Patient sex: M
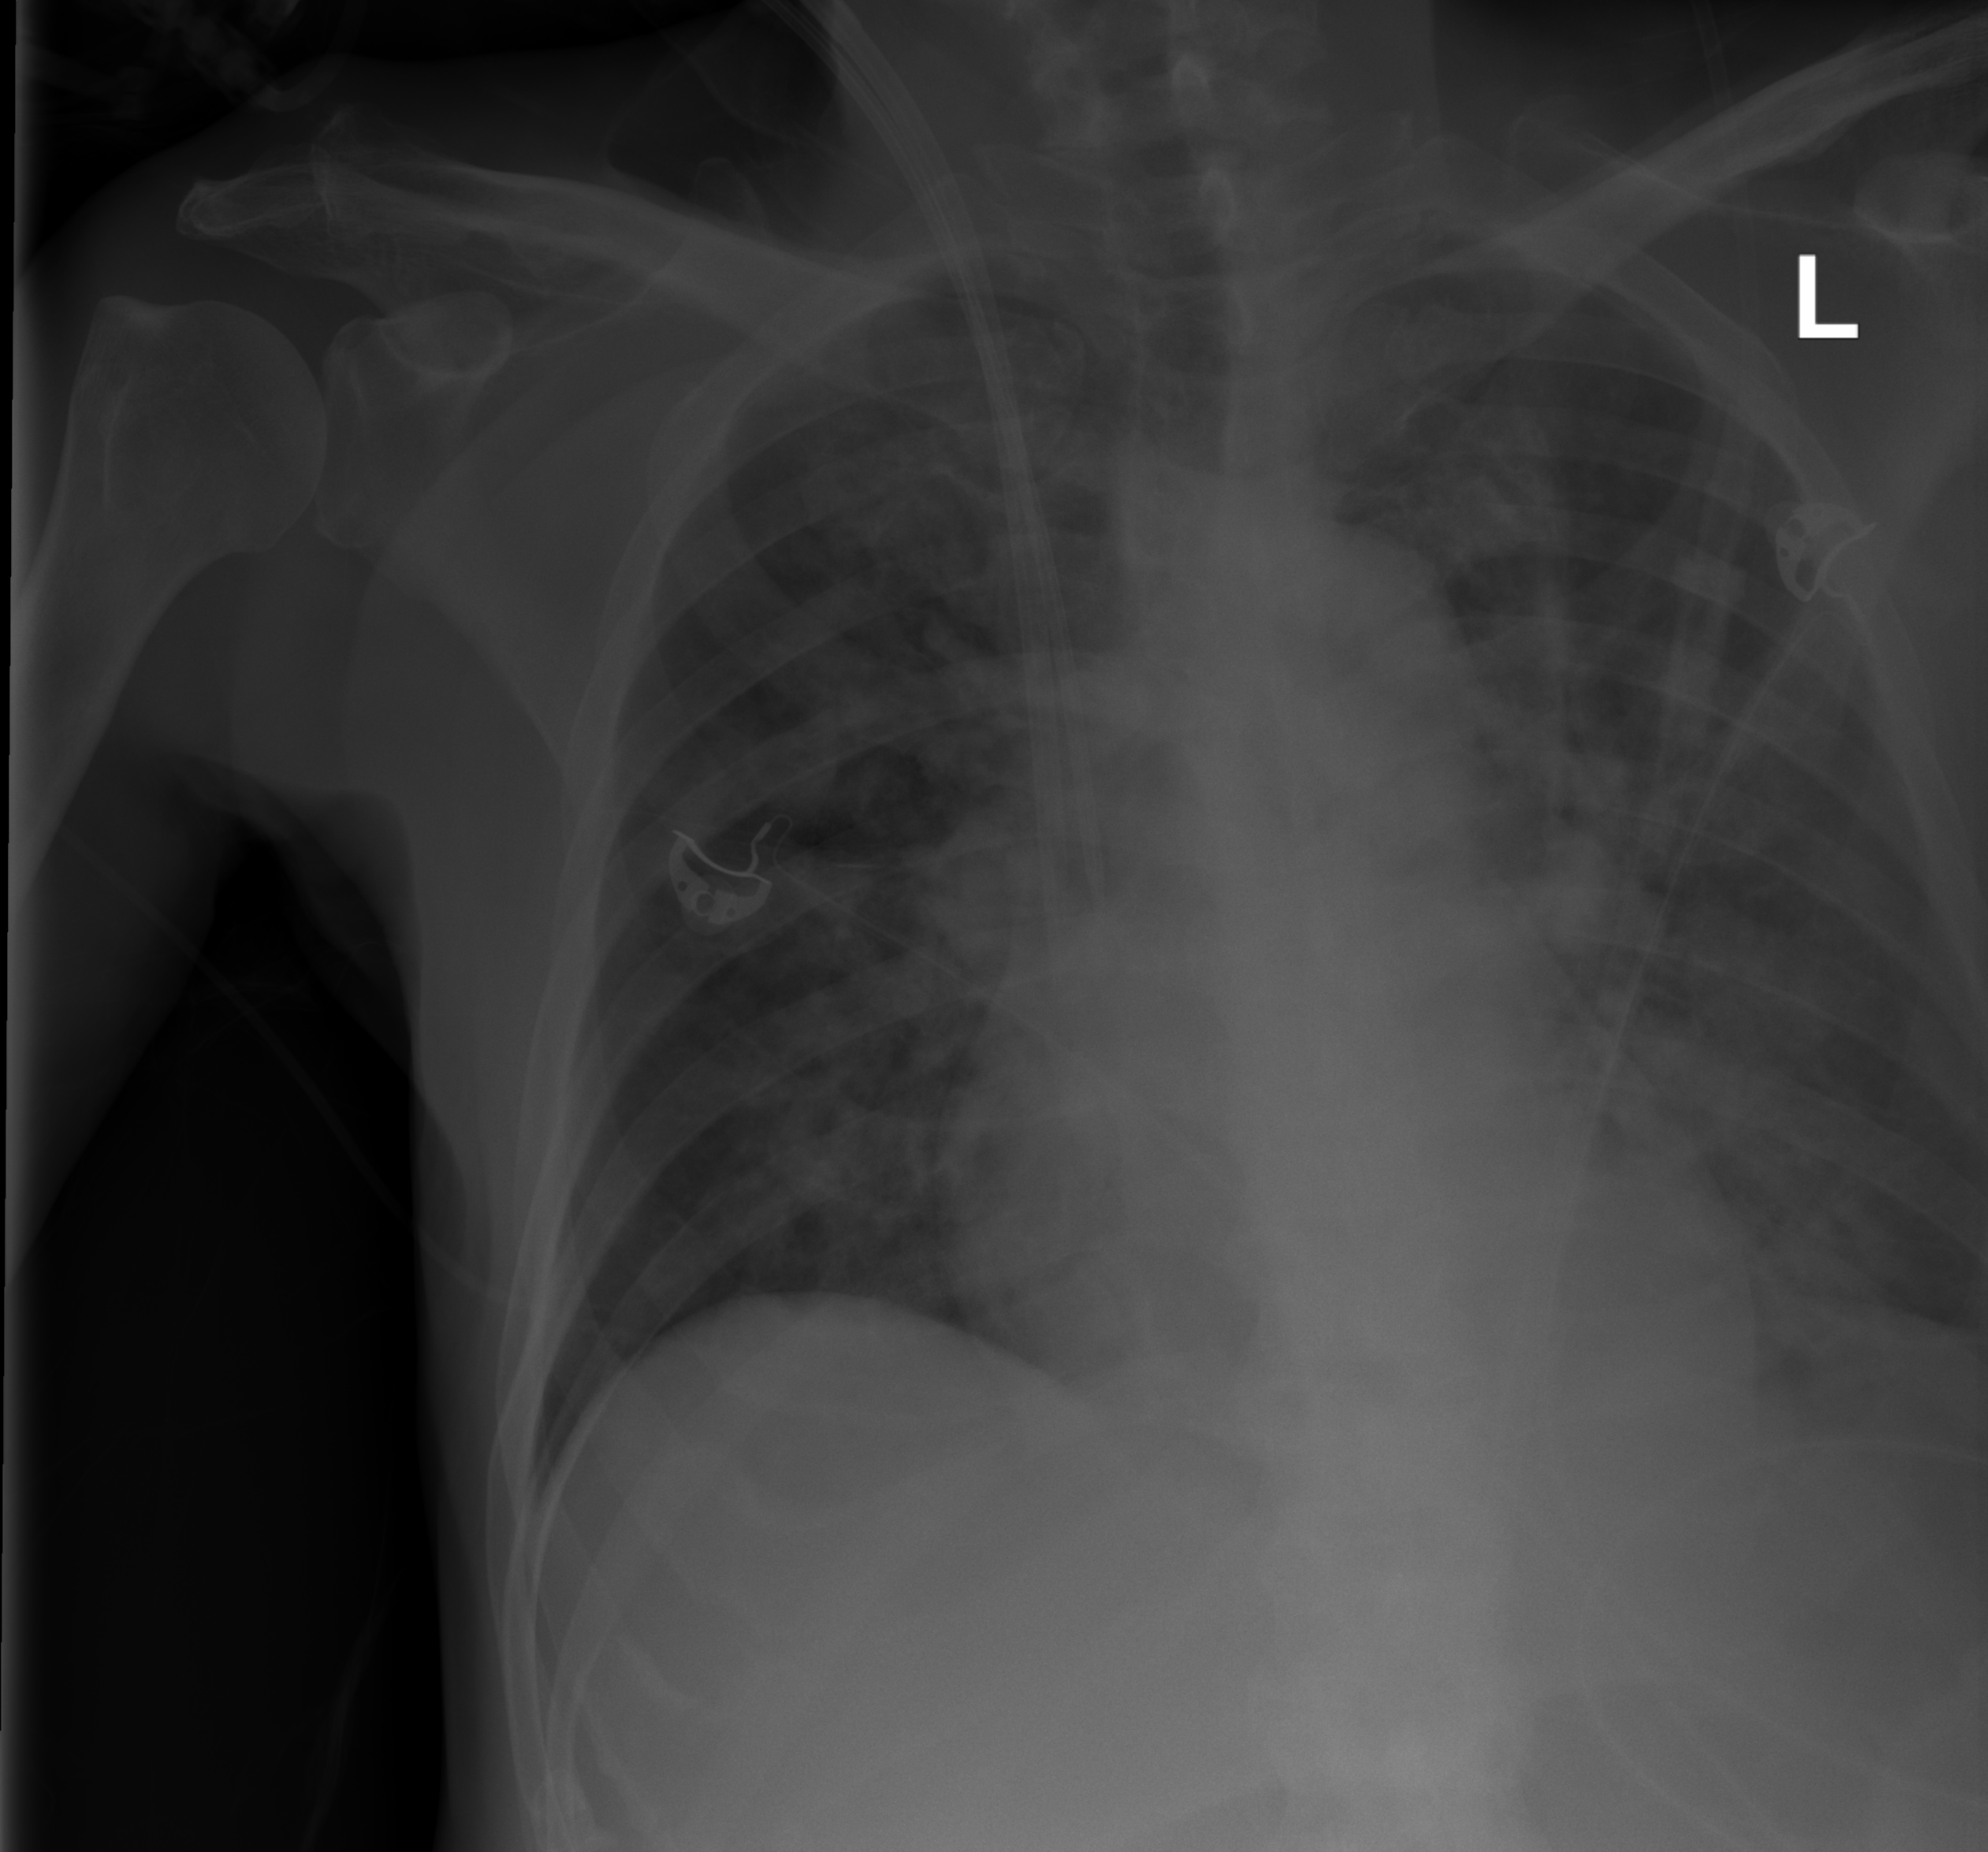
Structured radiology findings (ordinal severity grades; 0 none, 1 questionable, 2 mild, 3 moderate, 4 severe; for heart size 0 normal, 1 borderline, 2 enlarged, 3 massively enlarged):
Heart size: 1
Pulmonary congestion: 3
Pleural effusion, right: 0
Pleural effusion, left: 1
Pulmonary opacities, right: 2
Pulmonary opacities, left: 2
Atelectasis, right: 0
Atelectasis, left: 2